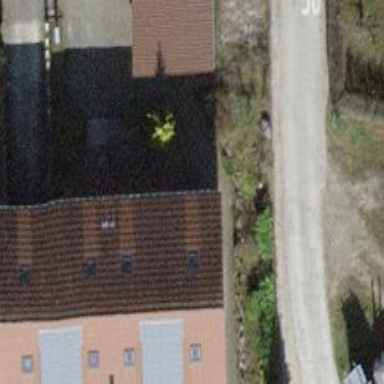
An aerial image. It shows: Building with gabled roof oriented across.